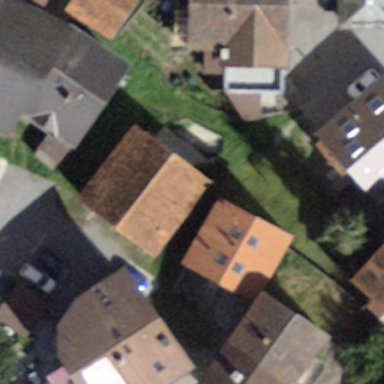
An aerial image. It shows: Simple and straightforward house.